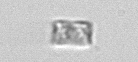
Label: Bacillariophyceae_morphotype1